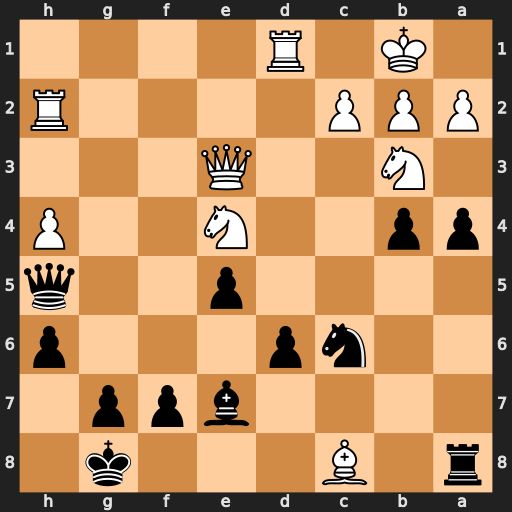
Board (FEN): r1B3k1/4bpp1/2np3p/4p2q/pp2N2P/1N2Q3/PPP4R/1K1R4
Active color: b
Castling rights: -
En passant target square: -
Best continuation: Qxd1+ Nc1 Rxc8